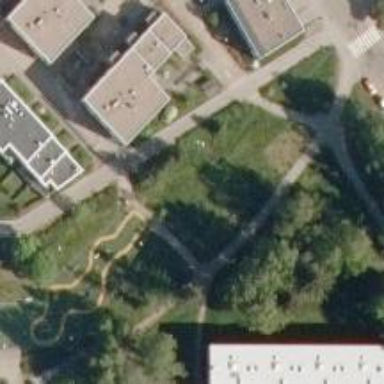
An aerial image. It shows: Playground with paved surface.